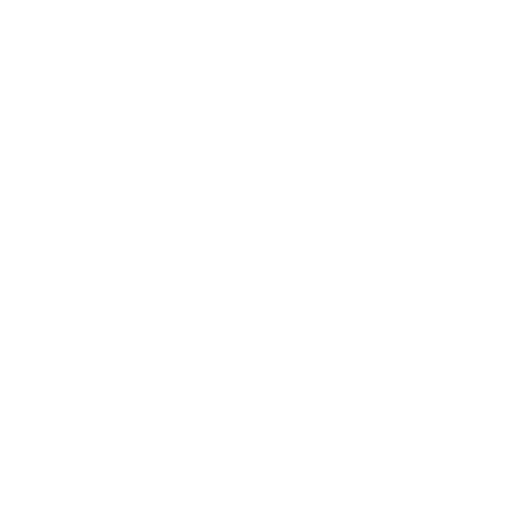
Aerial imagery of bar in Massachusetts named Ninety Meter Banks containing only unknown